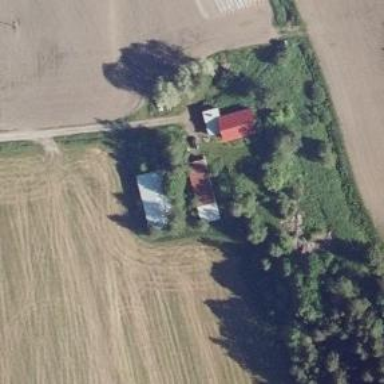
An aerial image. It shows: Farm.